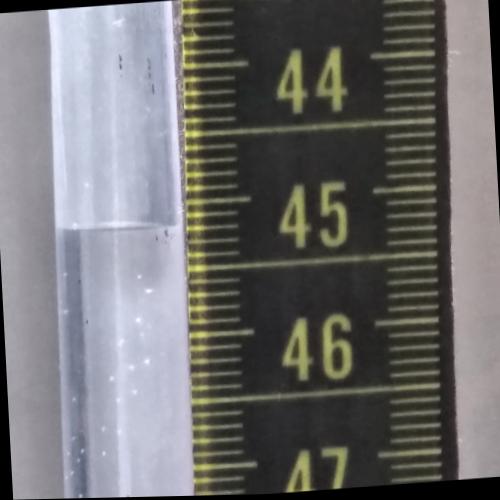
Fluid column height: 45.2 cm